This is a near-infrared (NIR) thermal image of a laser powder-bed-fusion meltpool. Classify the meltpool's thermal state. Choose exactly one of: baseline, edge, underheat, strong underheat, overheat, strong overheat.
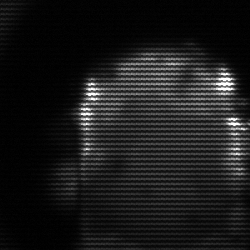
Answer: baseline